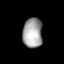
Tissue: lung
Cell type: Endothelial cells
Senescence score: 0.6127
Nuclear area (px): 573
Mean DAPI intensity: 163.276